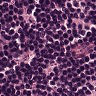
Metastatic tissue present: no